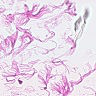
Metastatic tissue present: no